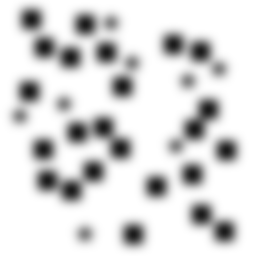
Squares: 24
Triangles: 0
Stars: 8
Total shapes: 32